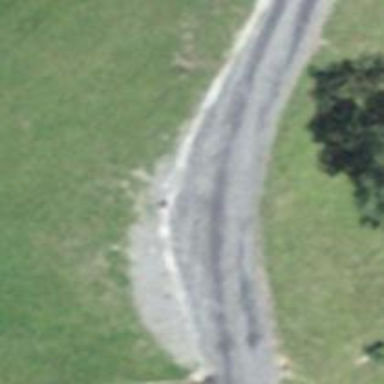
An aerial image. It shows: Passing place on the road.